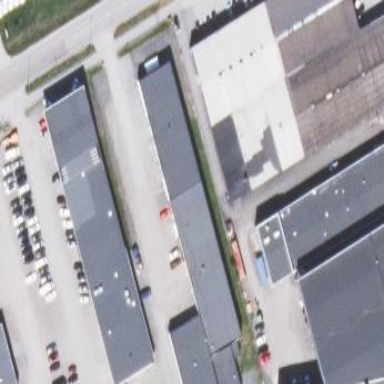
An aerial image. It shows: Commercial building.